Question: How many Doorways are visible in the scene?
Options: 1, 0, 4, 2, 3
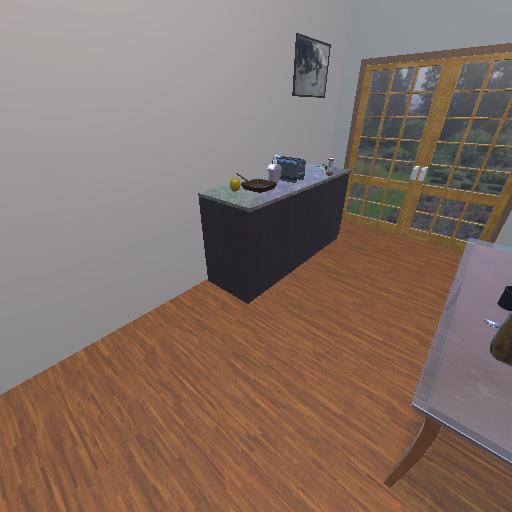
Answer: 1